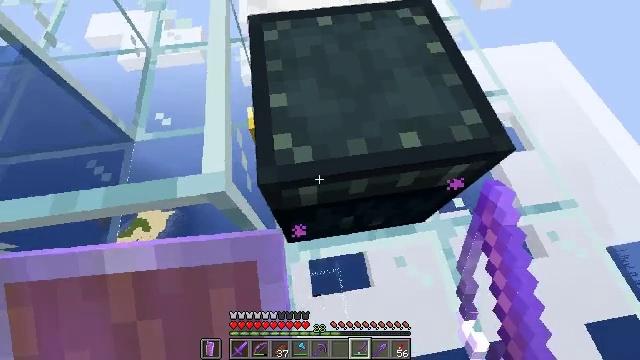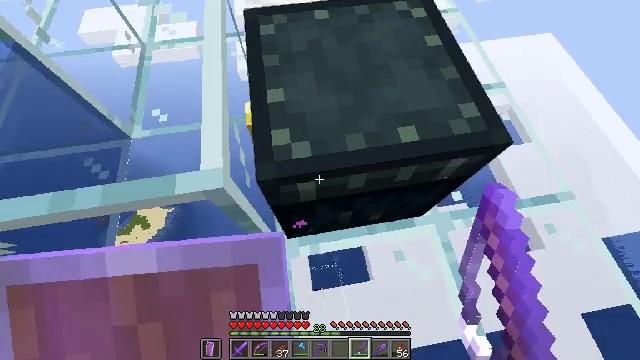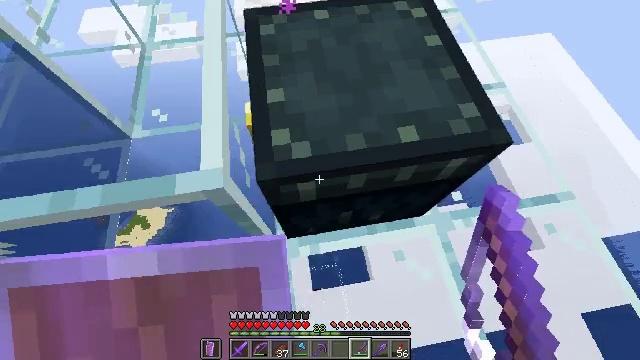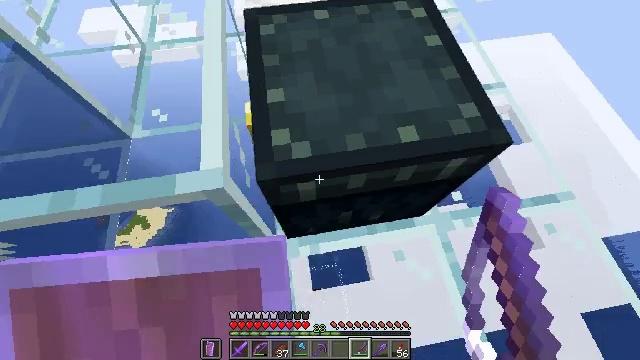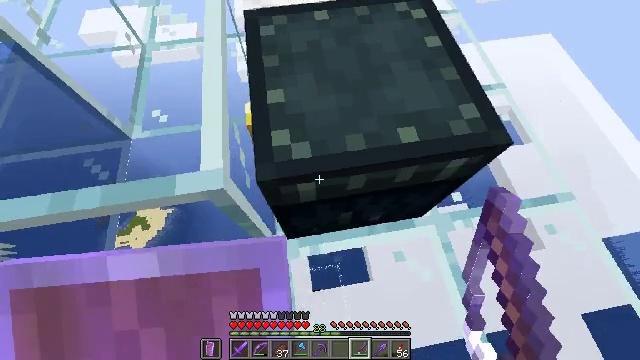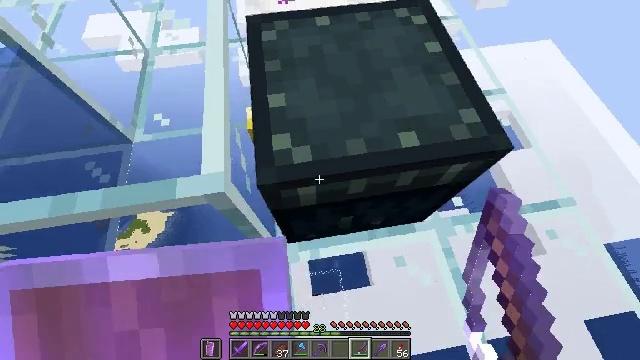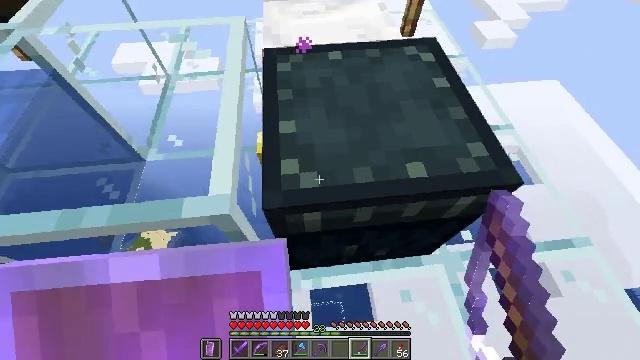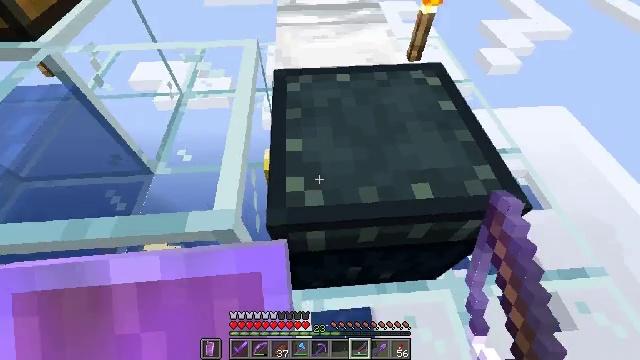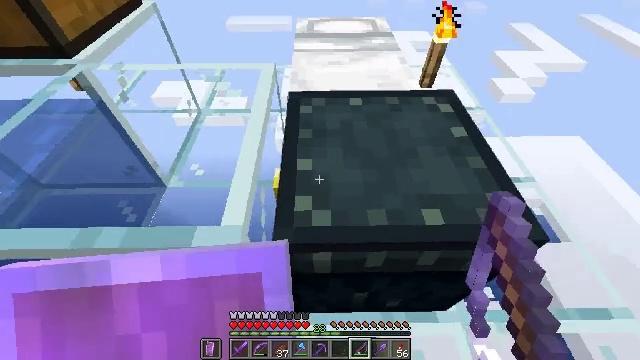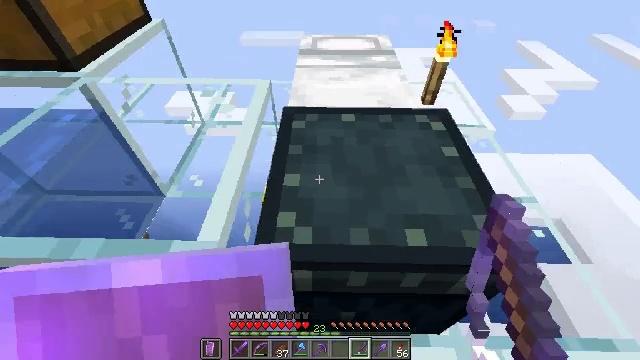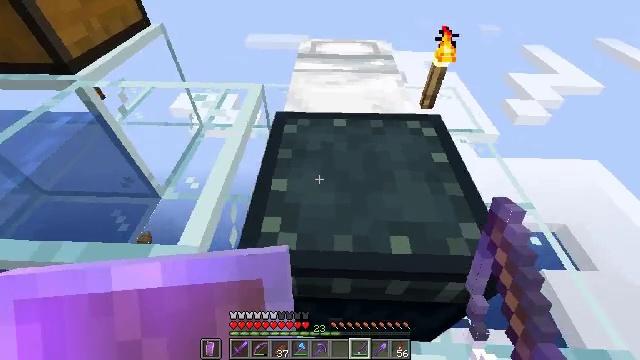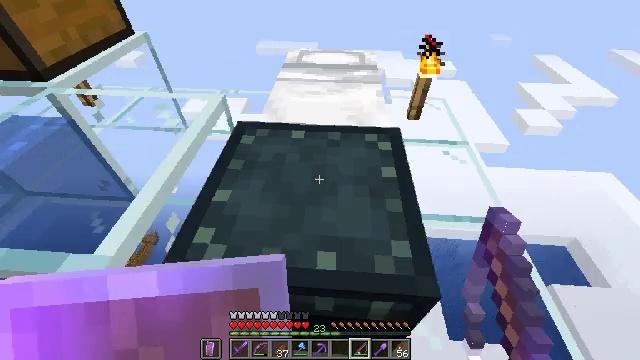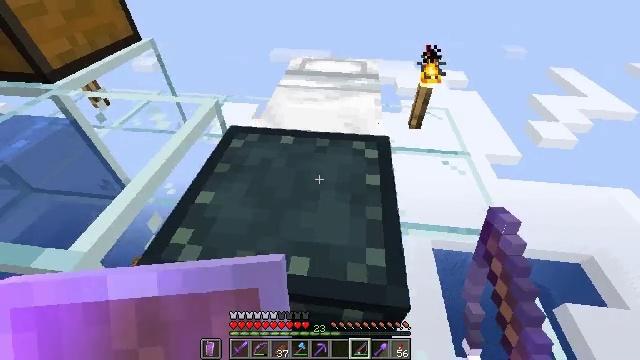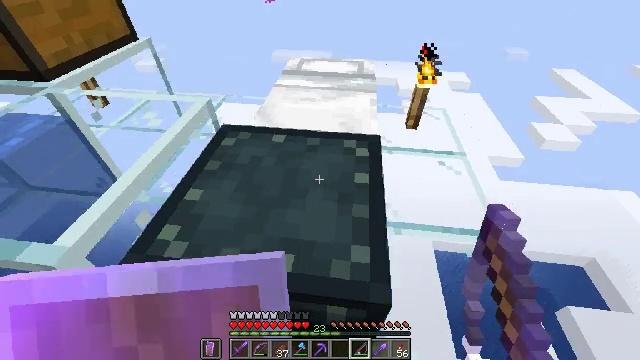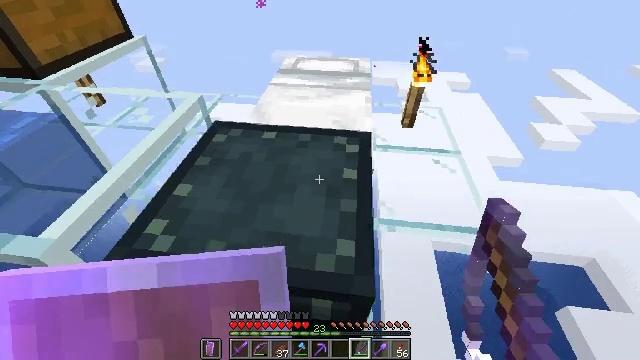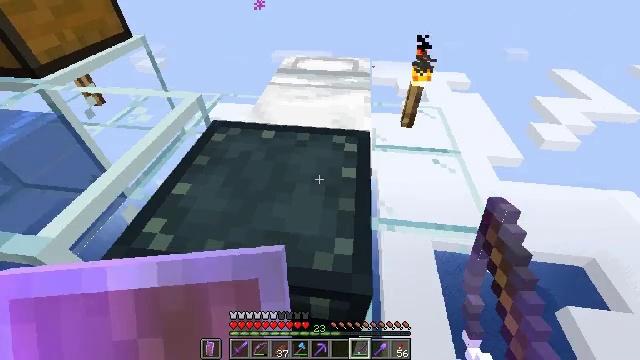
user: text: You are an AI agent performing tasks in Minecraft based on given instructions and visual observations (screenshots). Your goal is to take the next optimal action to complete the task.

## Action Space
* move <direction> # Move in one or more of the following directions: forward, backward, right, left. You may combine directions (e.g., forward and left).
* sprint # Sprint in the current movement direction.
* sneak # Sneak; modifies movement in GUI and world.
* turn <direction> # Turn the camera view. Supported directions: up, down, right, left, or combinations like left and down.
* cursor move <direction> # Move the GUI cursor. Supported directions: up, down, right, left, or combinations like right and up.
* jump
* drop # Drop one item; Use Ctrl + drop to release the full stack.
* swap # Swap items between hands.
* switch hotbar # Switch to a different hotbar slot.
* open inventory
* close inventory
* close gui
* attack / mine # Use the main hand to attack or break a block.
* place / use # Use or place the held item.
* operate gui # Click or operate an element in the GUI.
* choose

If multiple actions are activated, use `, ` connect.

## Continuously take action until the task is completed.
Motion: motion action
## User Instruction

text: Use a pickaxe to gather the ender chest.
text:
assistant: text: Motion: turn down
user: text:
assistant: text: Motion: no_op
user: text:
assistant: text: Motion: no_op
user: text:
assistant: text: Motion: no_op
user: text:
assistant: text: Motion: no_op
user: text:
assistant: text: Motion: turn left and up
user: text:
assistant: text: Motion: turn left and up
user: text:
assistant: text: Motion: turn left and up
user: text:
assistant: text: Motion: move right, turn left and up
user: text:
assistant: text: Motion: move right
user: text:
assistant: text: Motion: move right, turn left and up
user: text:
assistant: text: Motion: turn left and up
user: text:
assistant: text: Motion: no_op
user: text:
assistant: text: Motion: no_op
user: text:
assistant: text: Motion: no_op
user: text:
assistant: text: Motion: no_op
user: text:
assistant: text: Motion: no_op
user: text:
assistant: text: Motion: no_op
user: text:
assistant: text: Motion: no_op
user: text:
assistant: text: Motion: no_op
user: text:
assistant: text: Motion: no_op
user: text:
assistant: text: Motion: no_op
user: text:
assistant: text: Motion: no_op
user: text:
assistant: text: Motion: no_op
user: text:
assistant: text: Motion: no_op
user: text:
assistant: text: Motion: no_op
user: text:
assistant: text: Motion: no_op
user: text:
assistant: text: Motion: no_op
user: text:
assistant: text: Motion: turn left and down
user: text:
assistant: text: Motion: turn left and down